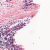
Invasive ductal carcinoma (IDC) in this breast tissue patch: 1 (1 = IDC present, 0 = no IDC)